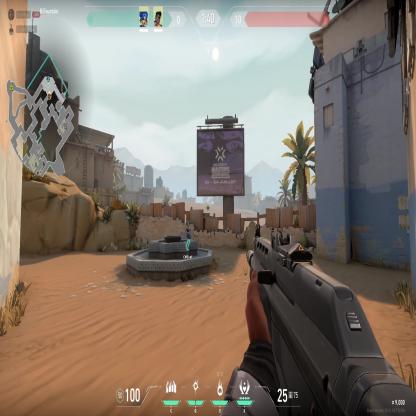
Label: teammate